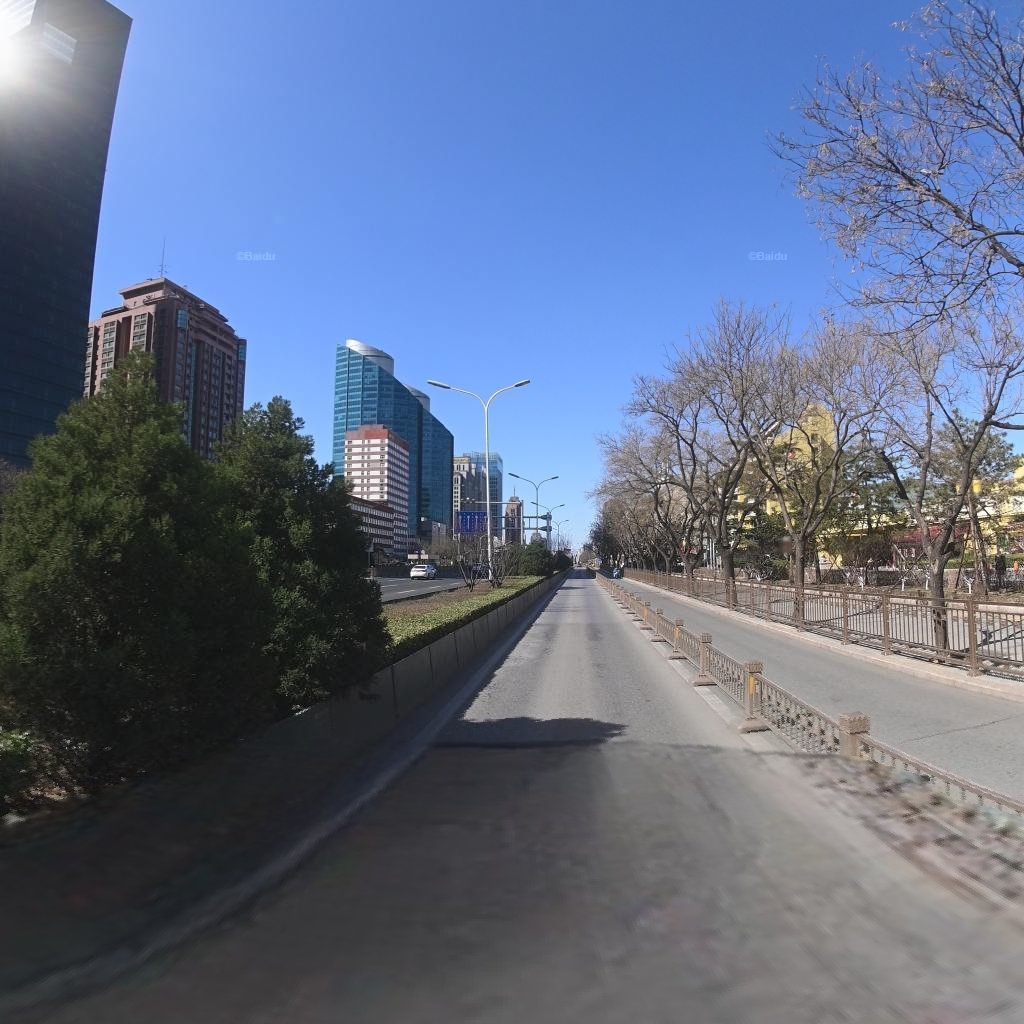
Region: Chaoyang
Road damage annotations: transverse patch